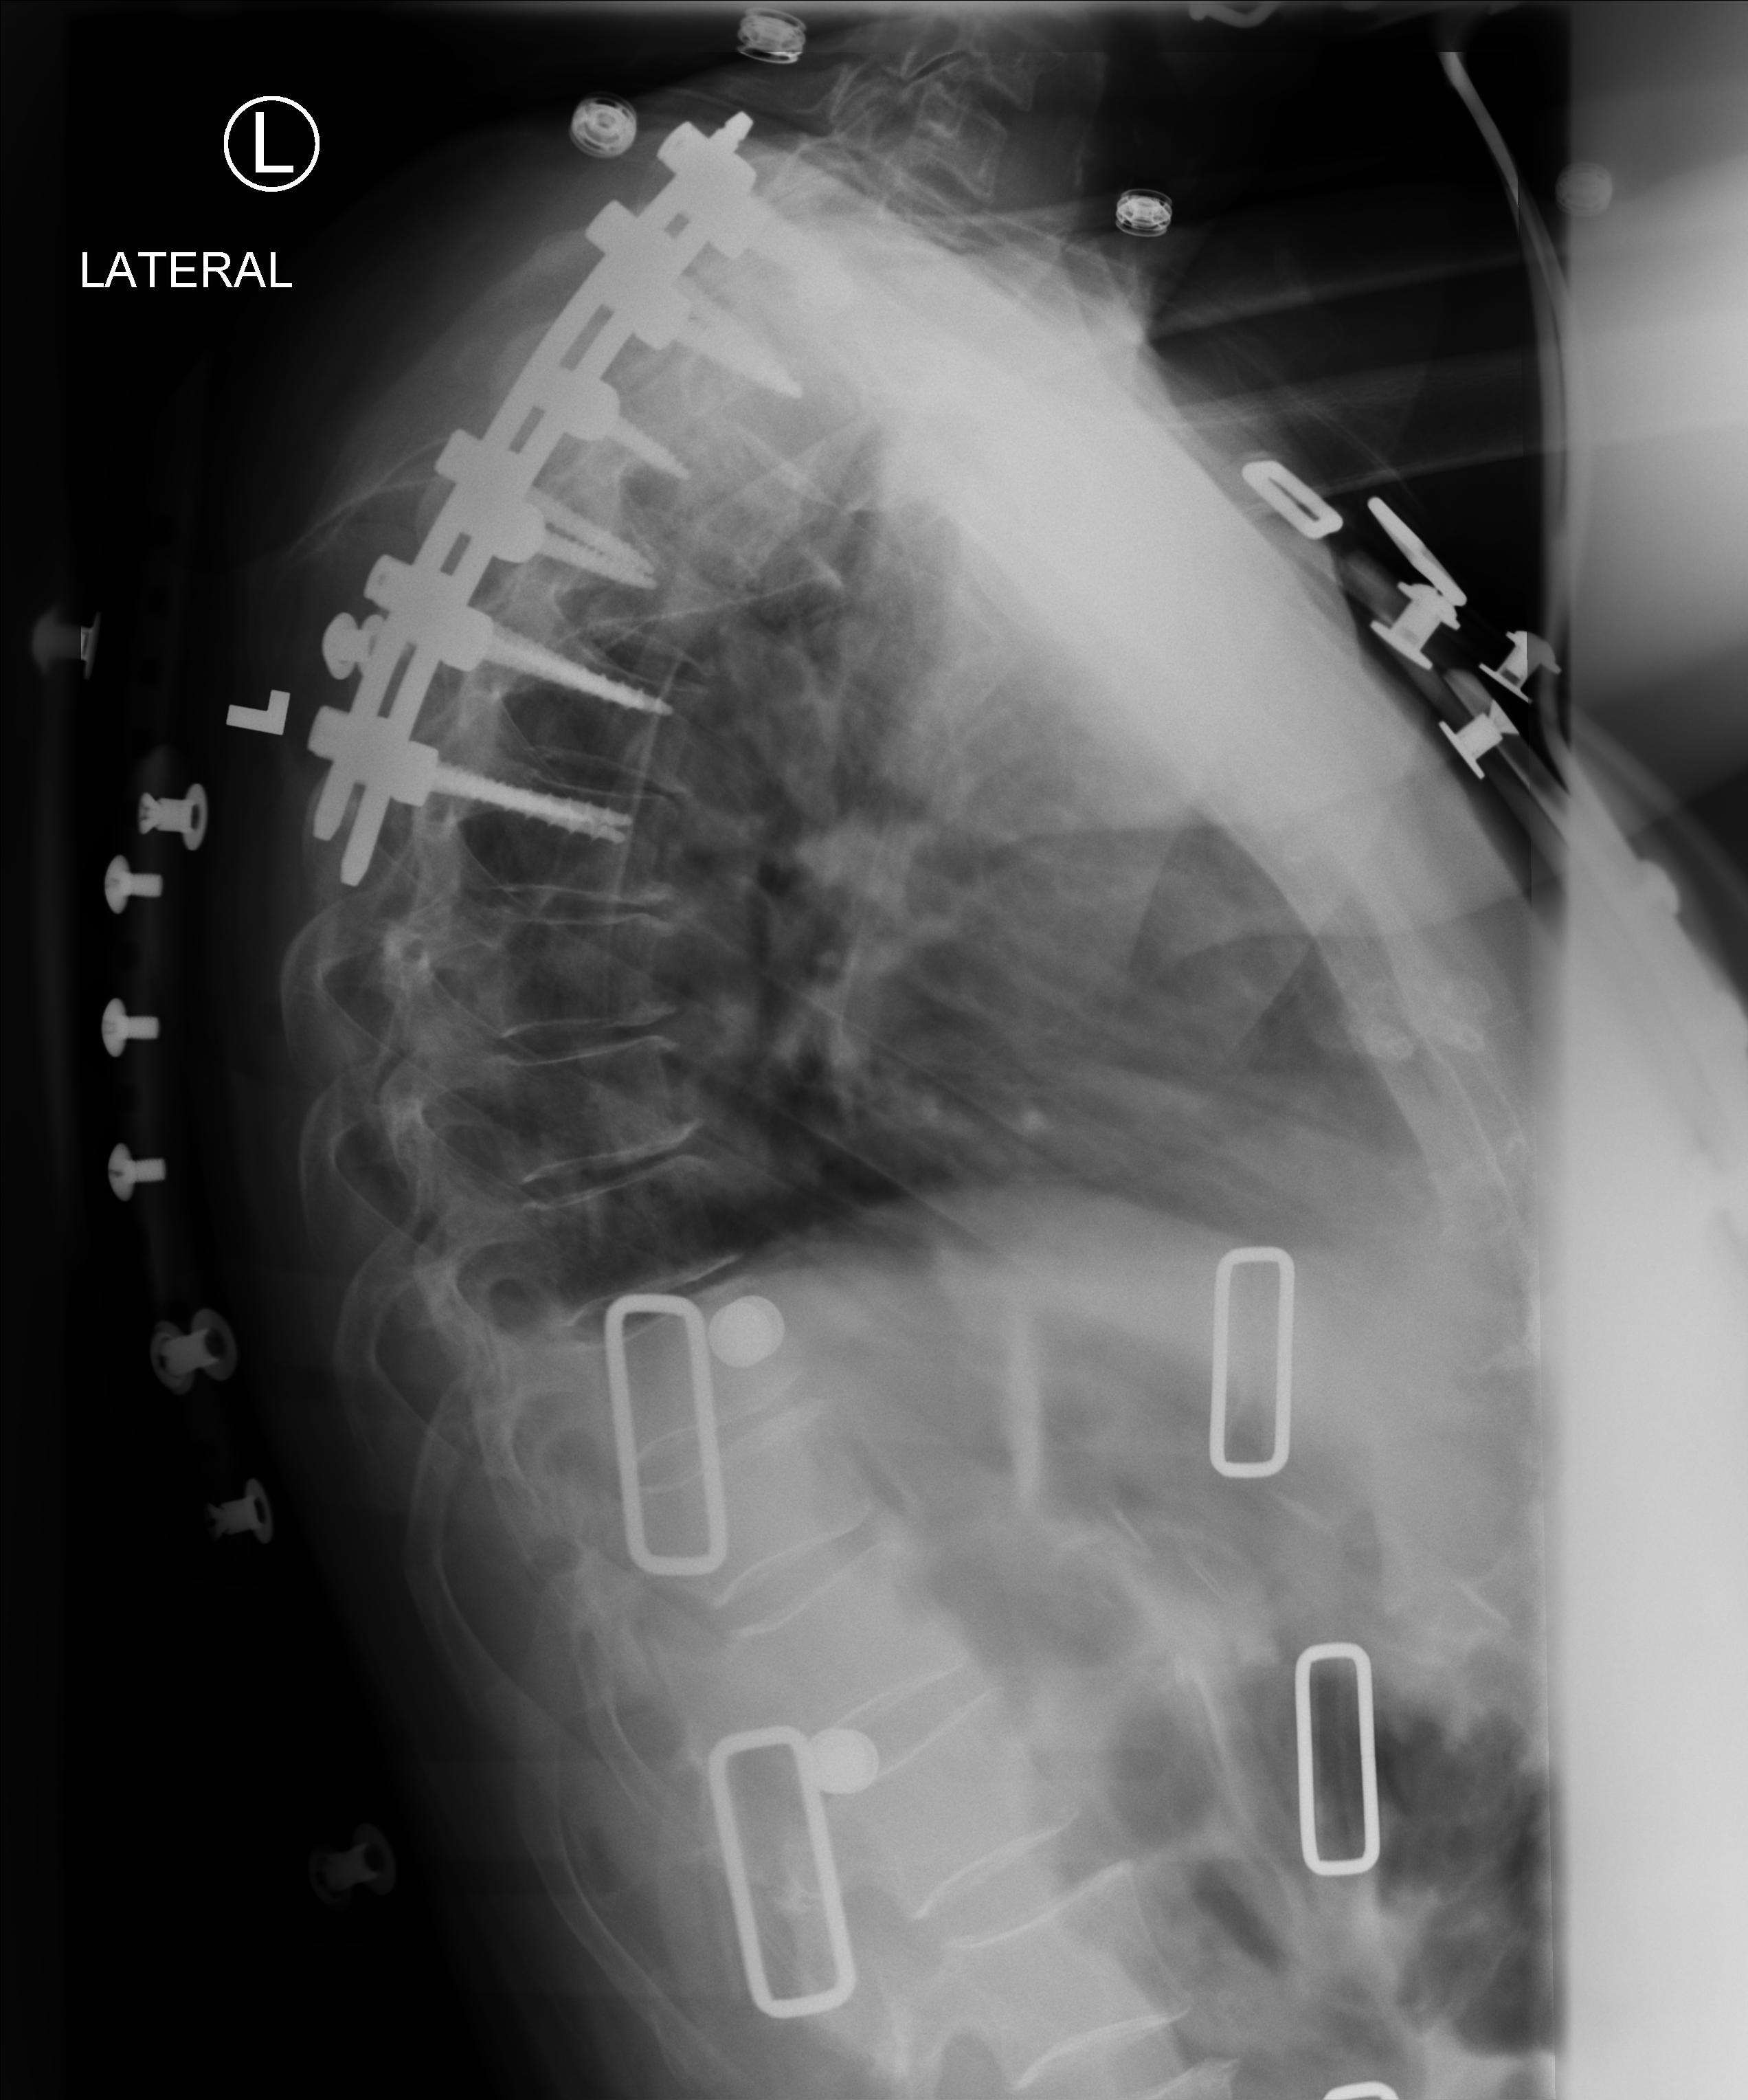
View: LATERAL
Implant manufacturer: medtronic solera